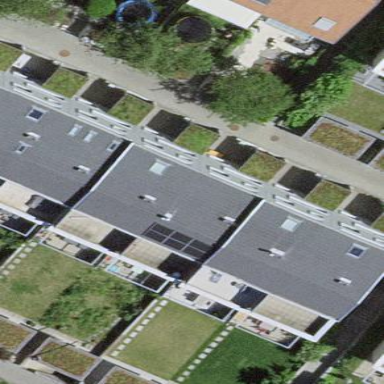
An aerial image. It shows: Terrace building.